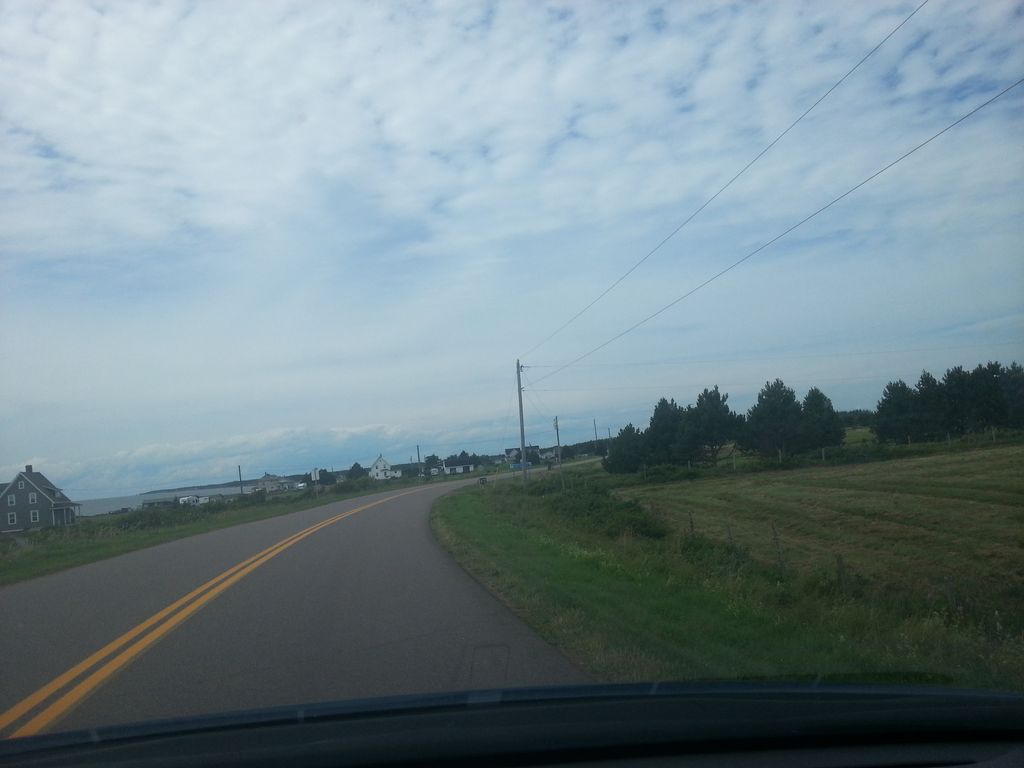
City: charlottetown